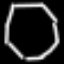
Label: octagon